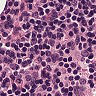
Metastatic tissue present: no